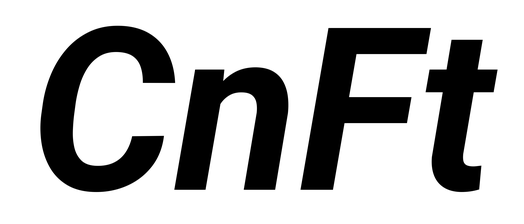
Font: Roboto-Italic_Bold_Italic